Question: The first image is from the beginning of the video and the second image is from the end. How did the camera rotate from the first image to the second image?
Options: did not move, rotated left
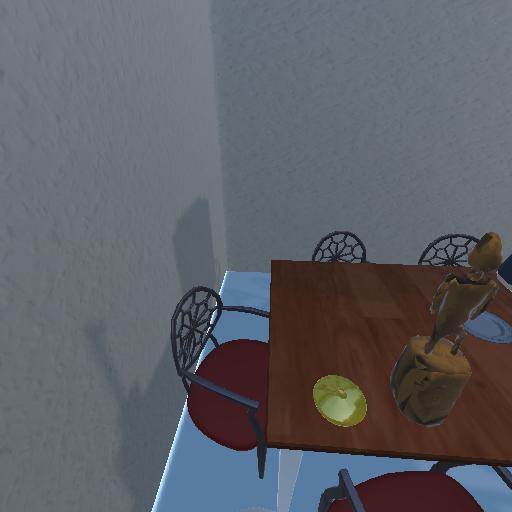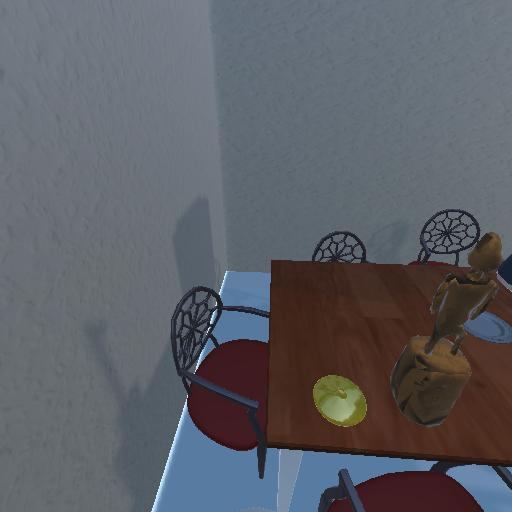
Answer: did not move